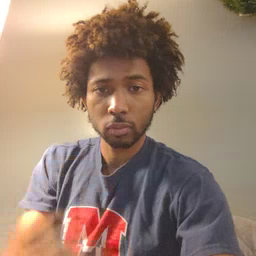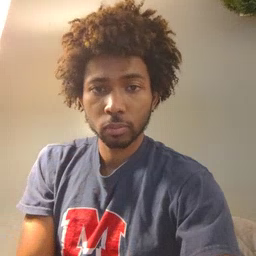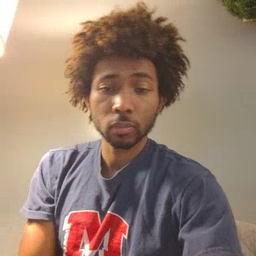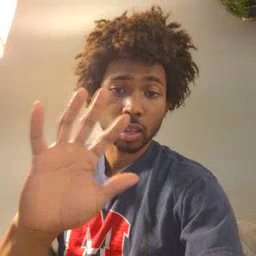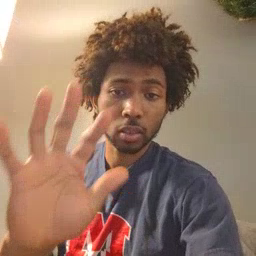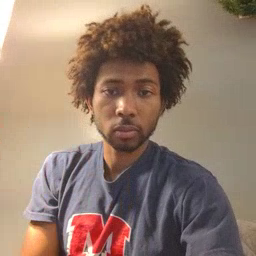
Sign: hello